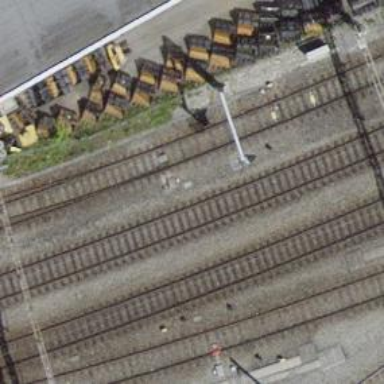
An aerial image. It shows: Railway signal.